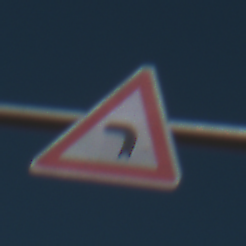
Verkehrszeichen: KurveLinks
Umgebung: Outdoor, Special
Tageszeit: Midday
Wetter: PartlyCloudy
Licht: Natural
Jahreszeit: NotSpecified
Kontrast: HighContrast